Question: I have recently been working on a website using Skeleton and Foundation frameworks and have ran into something that i can't wrap my head around. The picture demonstrates my problem:

In picture 2 you can see how the website is suppose to look: each card should take up one third of the container. And it works as expected on safari, google chrome, and opera. But on firefox and internet explorer browsers i see picture number 1. Where cards are scaled enormously. I post relevant code:
the div of the card:
'''
<div class="one-third column" >
<a href="$linkToEntry">
<table class="justoKortele">
<thead><tr><th>$entryName $discountPercent </th></tr></thead>
<tbody>
<tr data-equalizer-watch><td><img src="$entryImg"></td></tr>
<tr><td>
$oldPrice
 &nbsp $newPrice</td></tr>
</tbody>
</table>
</a>
</div>
'''
My custom css for the card:
'''
.justoKortele{
transition: all 0.3s ease-in-out;
width: 100%;
}
.justoKortele:hover{
transition: all 0.3s ease-out;
transform: scale(1.03);
box-shadow: 0 0 13px rgba(242,146,0,100);
width:100%;
}
'''
Everything else is using styles from foundation framework. What could be the problem here? Even if i set width: 10px; in css firefox and internet explorer doesn't care and still display huge cards. I will provide more information if needed also the website is currently live at <URL>
Thank you.
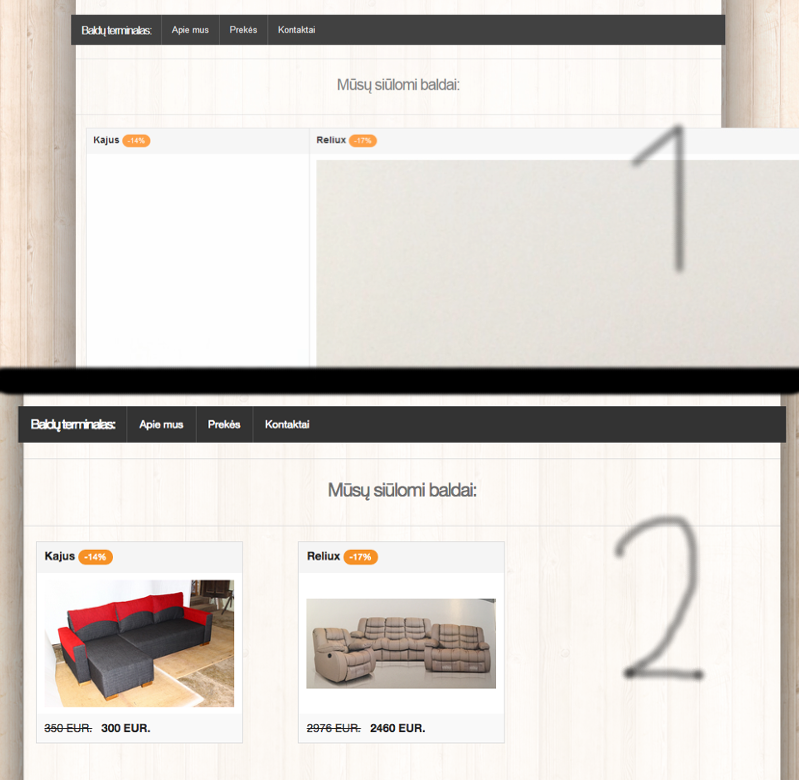
Answer: The only problem I see is max width: it is not working in 'firefox'
Change this:
'''
img {
max-width: 100%;
height: auto;
}
'''
to
'''
img {
width: 100%;
height: auto;
'''
}